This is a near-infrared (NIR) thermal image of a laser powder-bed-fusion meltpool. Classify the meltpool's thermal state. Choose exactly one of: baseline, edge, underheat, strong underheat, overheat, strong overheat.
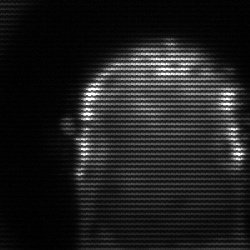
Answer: baseline